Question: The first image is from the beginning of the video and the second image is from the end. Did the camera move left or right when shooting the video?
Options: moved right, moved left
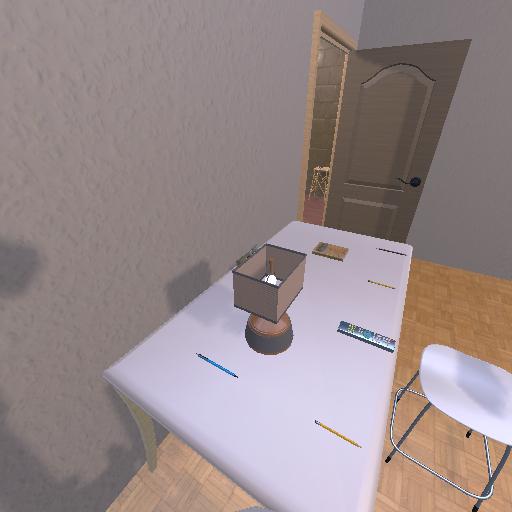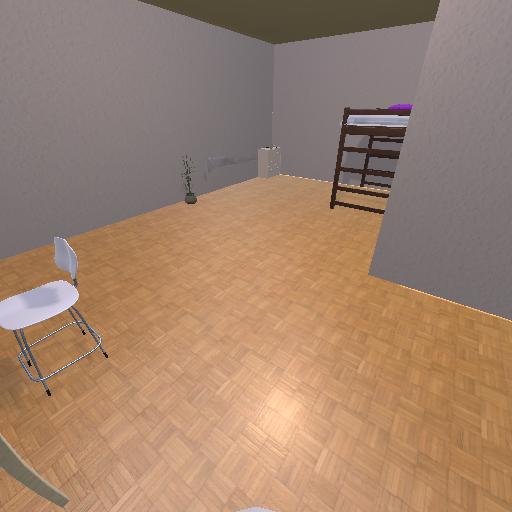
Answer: moved right